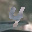
Label: 4